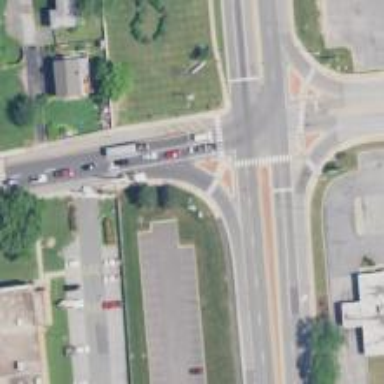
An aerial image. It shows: Traffic island.